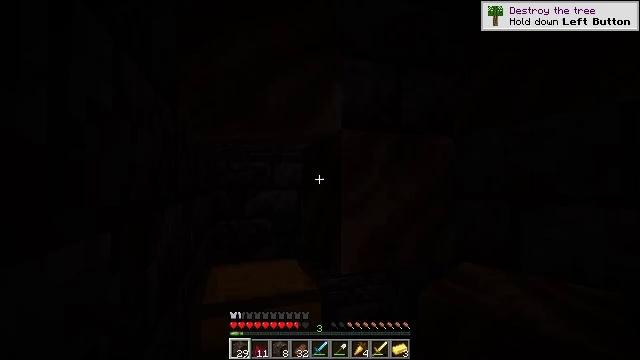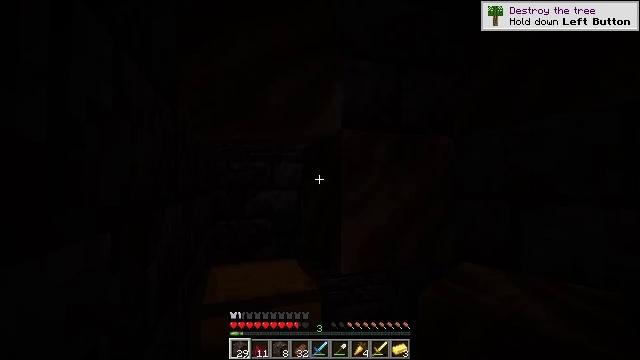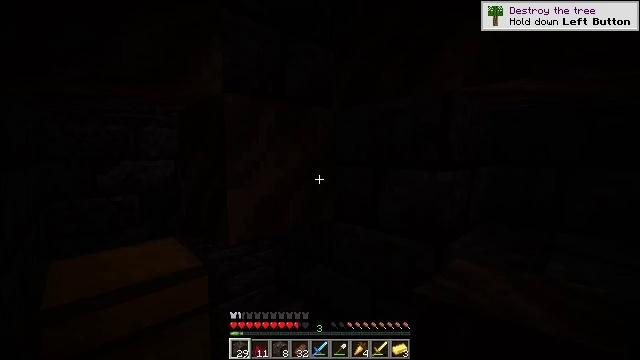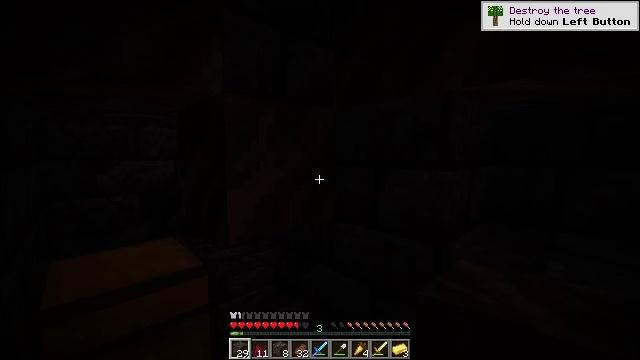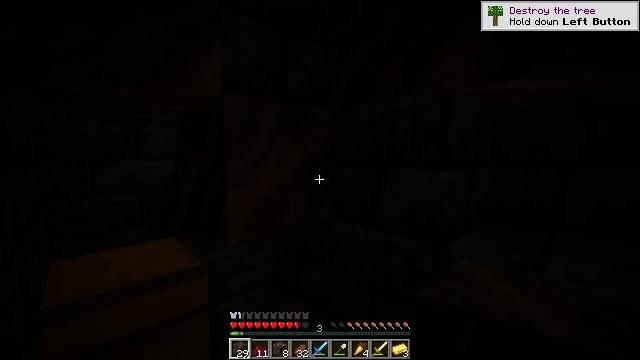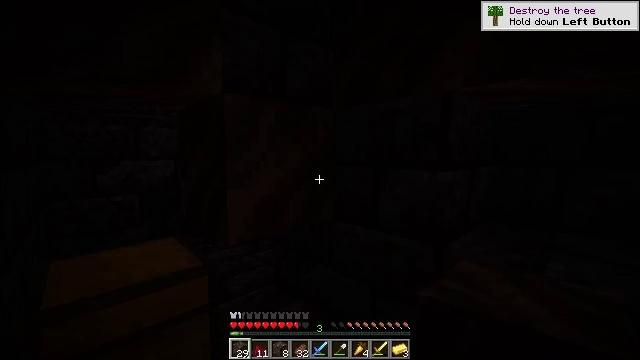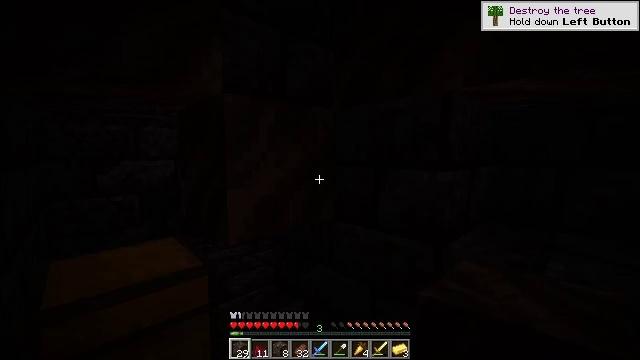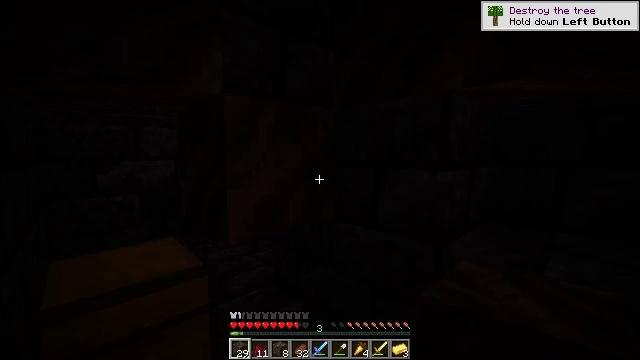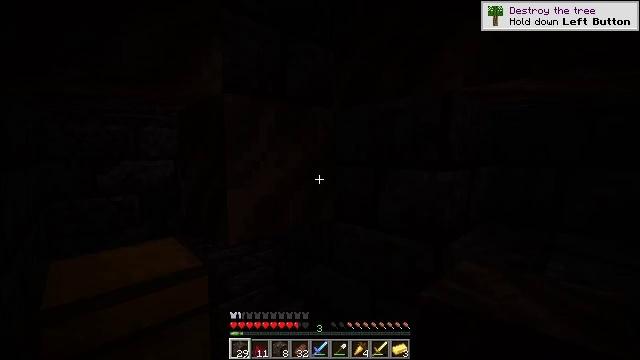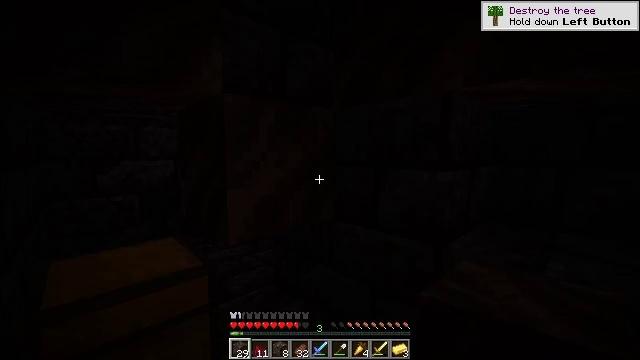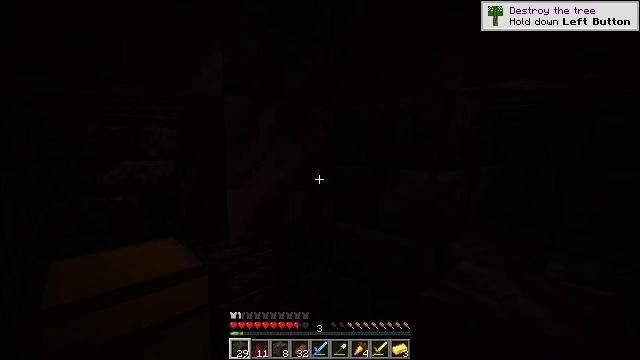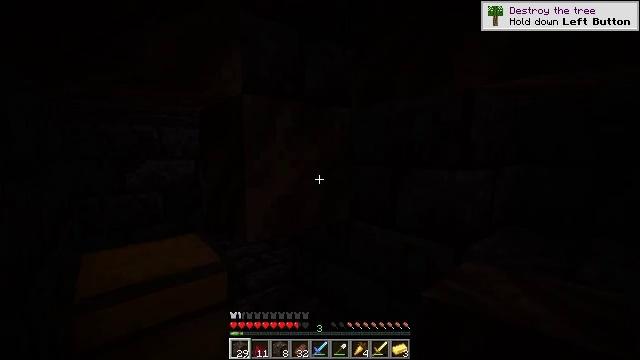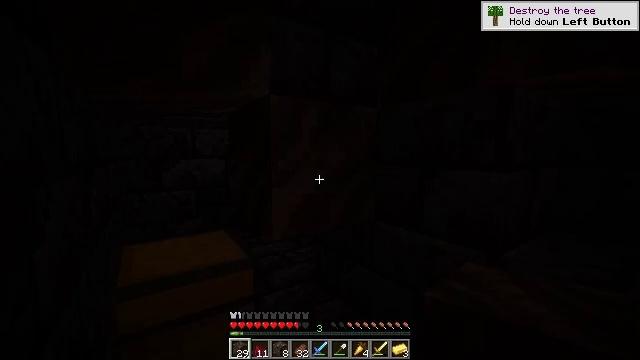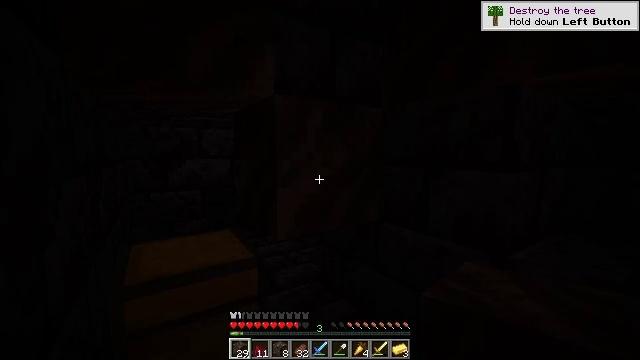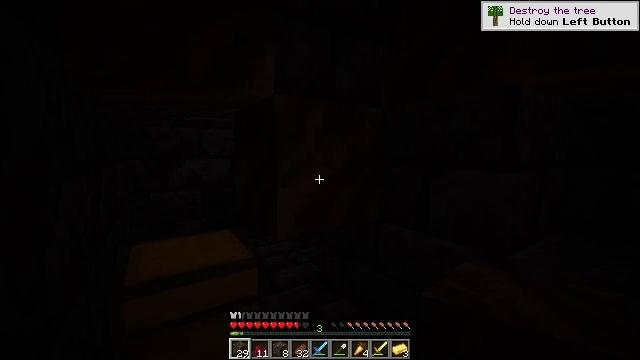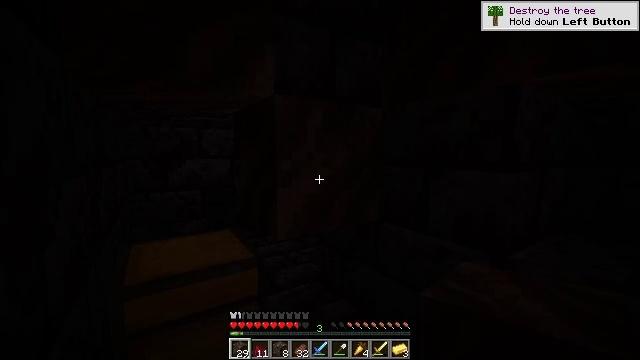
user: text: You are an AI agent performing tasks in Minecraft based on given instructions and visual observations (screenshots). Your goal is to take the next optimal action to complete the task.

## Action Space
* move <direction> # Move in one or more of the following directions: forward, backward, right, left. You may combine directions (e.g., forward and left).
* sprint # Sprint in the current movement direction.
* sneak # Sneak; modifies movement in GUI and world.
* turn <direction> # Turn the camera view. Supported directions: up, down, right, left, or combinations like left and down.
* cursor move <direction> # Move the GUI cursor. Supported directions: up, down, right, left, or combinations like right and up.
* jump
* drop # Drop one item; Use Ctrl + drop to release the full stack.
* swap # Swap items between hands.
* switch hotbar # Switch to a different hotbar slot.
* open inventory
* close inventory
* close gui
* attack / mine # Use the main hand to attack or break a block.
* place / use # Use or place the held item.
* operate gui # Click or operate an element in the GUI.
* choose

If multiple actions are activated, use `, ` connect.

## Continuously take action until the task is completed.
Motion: motion action
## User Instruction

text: Remove layers of soul soil.
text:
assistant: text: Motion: no_op
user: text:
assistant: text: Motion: turn right and down
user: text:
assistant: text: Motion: no_op
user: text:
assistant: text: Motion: no_op
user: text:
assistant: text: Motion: no_op
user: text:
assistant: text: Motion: no_op
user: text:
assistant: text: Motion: no_op
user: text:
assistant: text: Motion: no_op
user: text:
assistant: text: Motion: no_op
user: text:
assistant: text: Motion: no_op
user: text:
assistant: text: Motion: turn left
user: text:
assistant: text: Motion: turn left
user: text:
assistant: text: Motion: turn left
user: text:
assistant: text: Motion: no_op
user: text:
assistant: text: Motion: no_op
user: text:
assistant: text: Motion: no_op
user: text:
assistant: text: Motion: no_op
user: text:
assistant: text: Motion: no_op
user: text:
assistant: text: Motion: no_op
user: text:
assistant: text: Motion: no_op
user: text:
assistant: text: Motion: no_op
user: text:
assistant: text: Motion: no_op
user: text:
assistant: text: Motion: no_op
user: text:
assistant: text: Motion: no_op
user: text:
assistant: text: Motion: turn up
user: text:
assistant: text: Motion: turn right and up
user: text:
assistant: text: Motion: turn right and up
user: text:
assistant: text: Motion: turn right and up
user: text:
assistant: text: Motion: turn right and up
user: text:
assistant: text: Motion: turn up